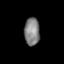
Tissue: prostate
Cell type: Epithelial cells
Senescence score: 0.3266
Nuclear area (px): 420
Mean DAPI intensity: 128.462